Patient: sex M, age 44
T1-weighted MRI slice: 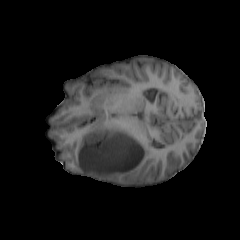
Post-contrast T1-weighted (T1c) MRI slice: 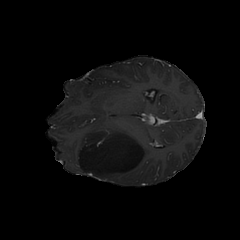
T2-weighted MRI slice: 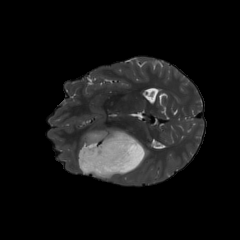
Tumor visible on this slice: yes
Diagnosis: Astrocytoma, IDH-mutant
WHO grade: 3